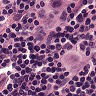
Metastatic tissue present: yes